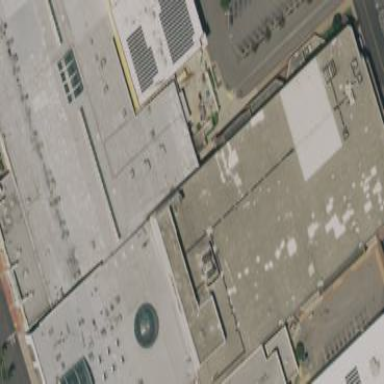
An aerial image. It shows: Retail building that houses department store.